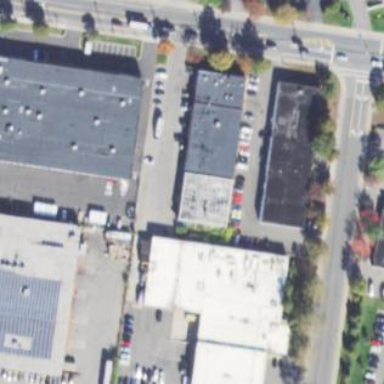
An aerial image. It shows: Commercial building.